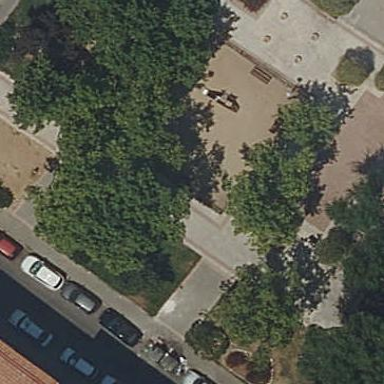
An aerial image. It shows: Lovely park for leisure and relaxation.